Question: In RTC source control when I expand the Team Area I have this view :

I can see the stream and its components. What decides if components should appear in Components folder ? As can be seen in screenshot this is currently empty. For other developers this is populated with components even though they cannot see the streams ?
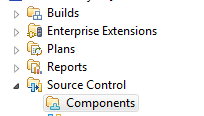
Answer: You see all components that .
In other words, it depends on the for each component.
- -
The same would apply for the streams: check the owner of those streams to understand why a resource doesn't see it.
> Whats the point of hiding a stream if the components themselves are not hidden ?
The point (in hiding Stream even though it doesn't hide component) is : they can still work on the same set of component (visible because of the right ownership), but they can no longer see (and deliver to) a given Stream.